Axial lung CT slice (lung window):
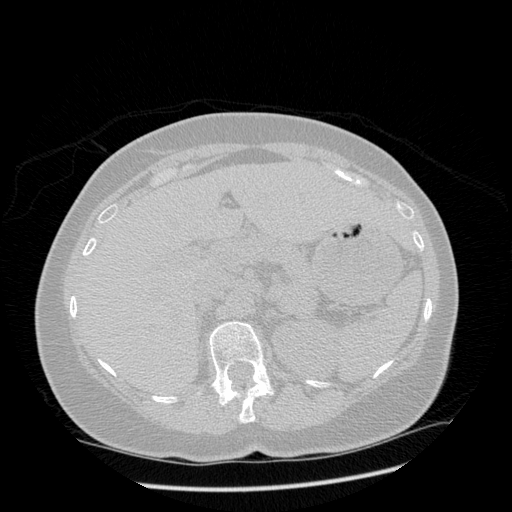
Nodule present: no